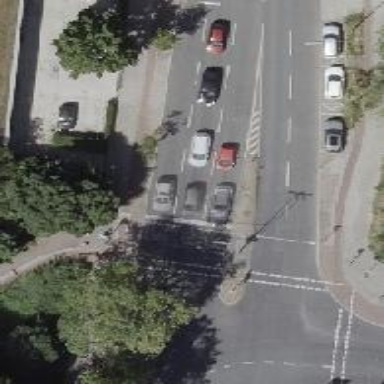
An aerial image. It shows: Road with traffic signals for signaling.